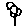
Label: flower